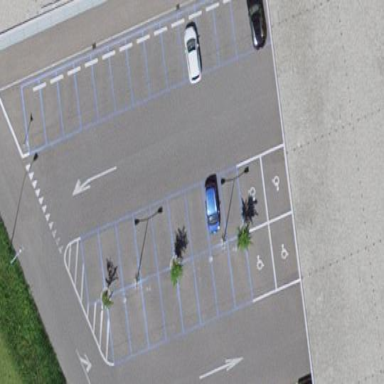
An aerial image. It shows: Parking area with asphalt surface.